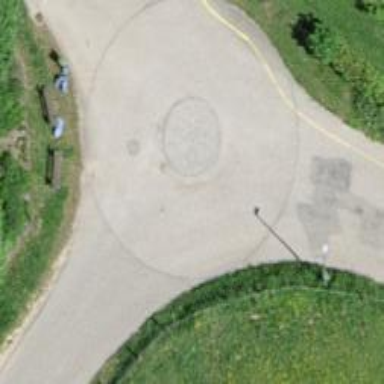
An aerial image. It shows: Mini roundabout on the road.